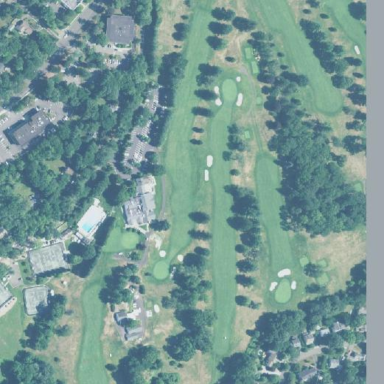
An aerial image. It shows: Golf course surrounded by greenery.